Interaction volume radius: 10 \u00c5
Interaction volume height: 25 \u00c5
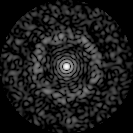
Disorder parameter: 0.8355